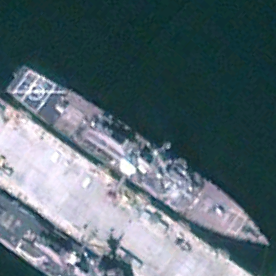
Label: destroyer